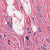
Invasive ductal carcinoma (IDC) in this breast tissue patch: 1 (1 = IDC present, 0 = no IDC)